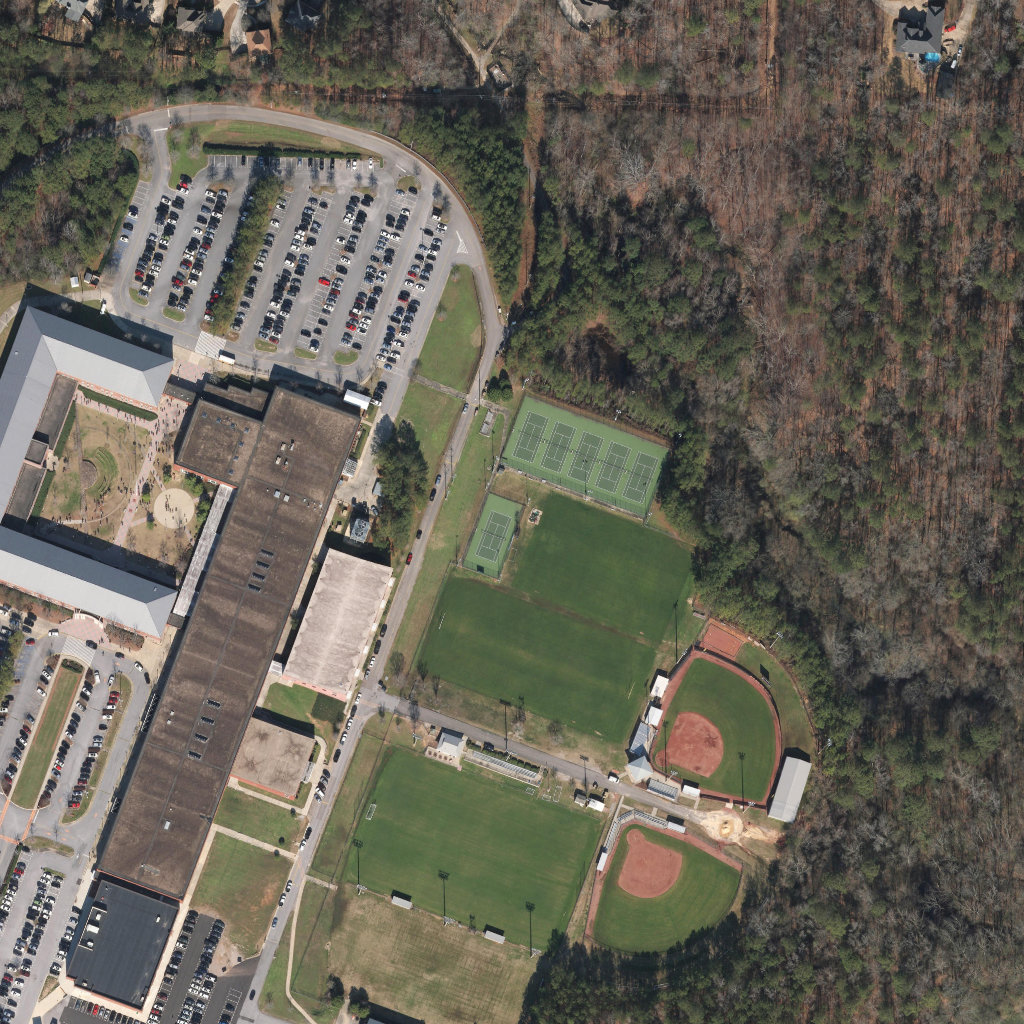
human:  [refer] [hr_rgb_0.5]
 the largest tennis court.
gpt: <box>[[48, 38, 65, 50, 0]]</box>